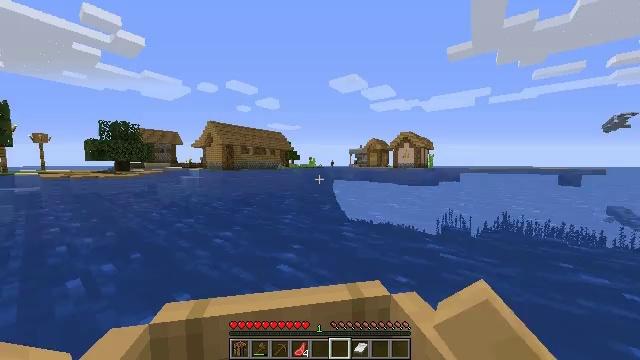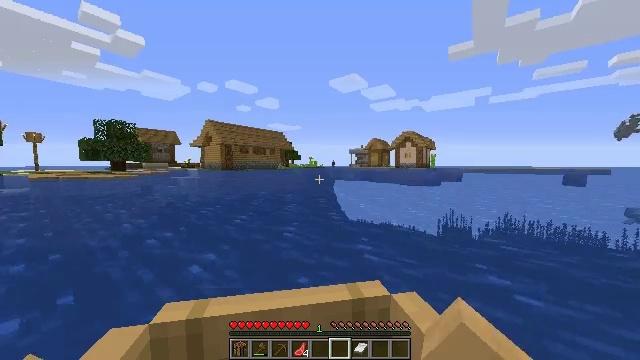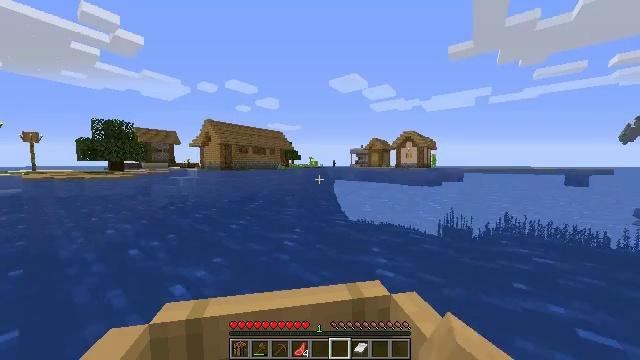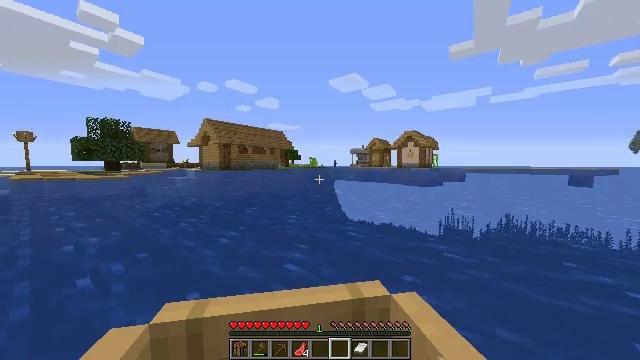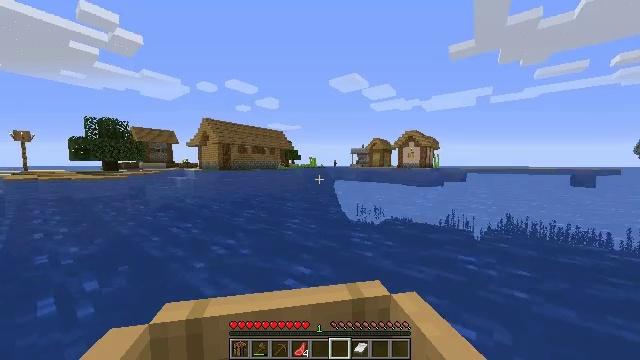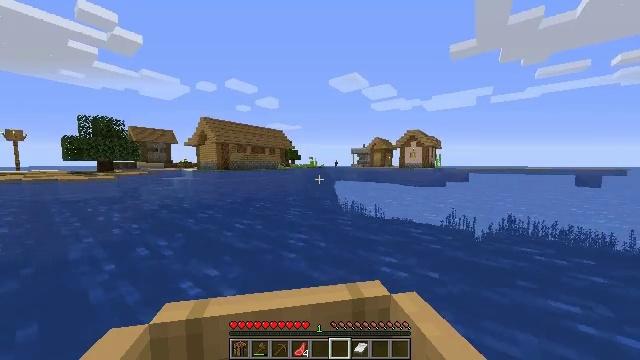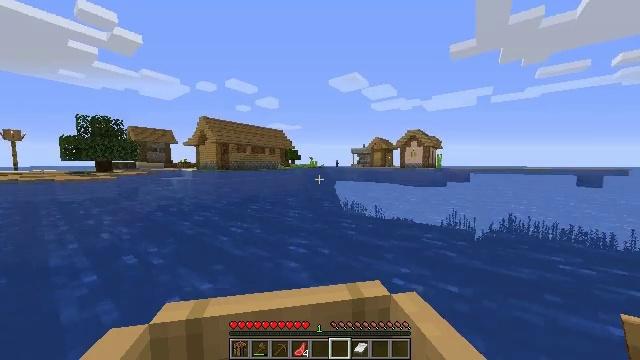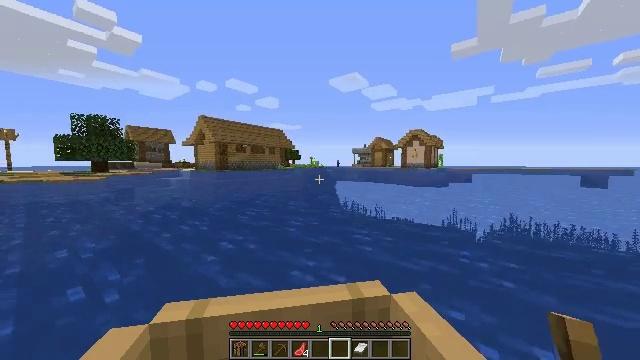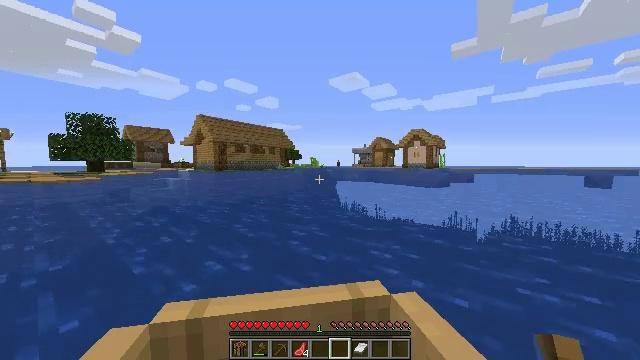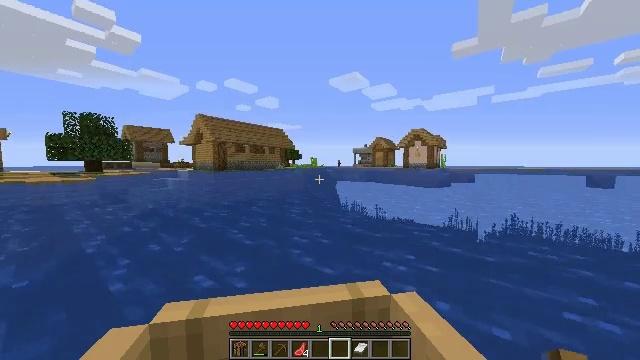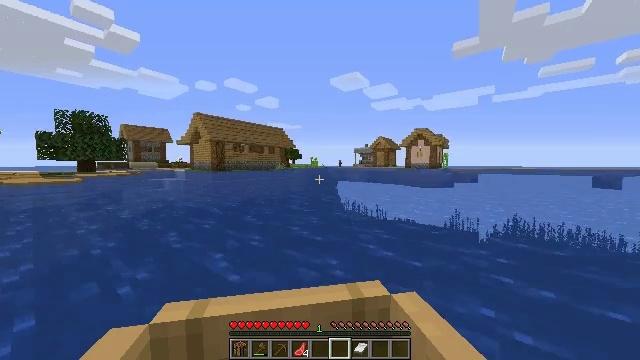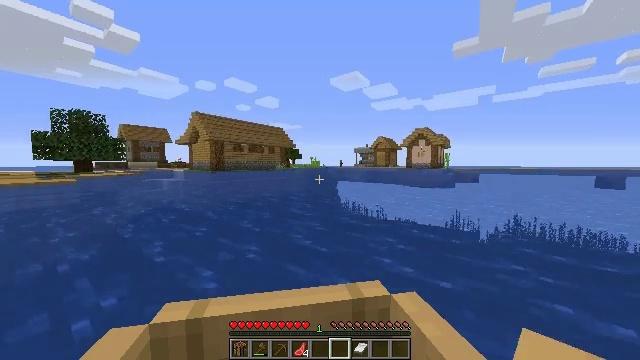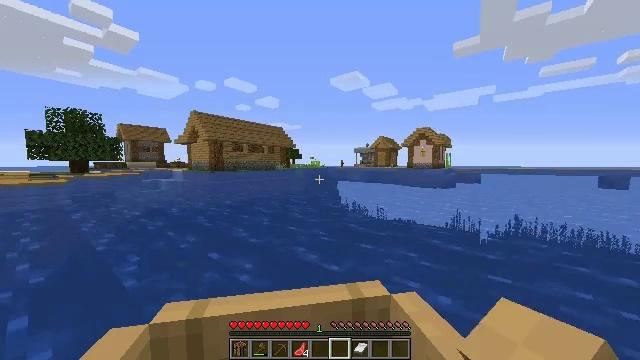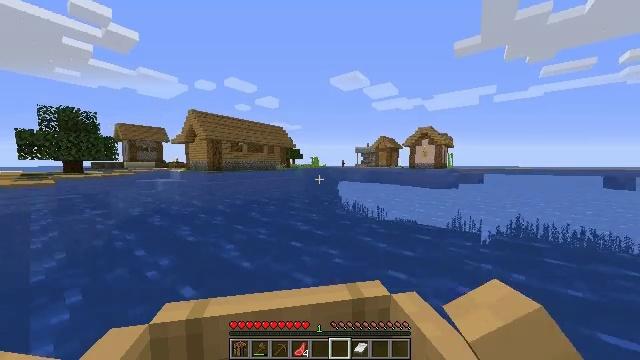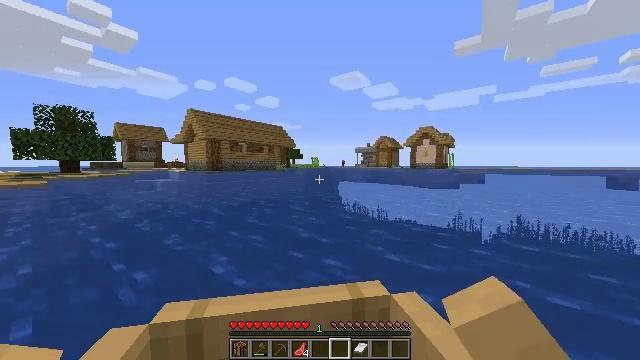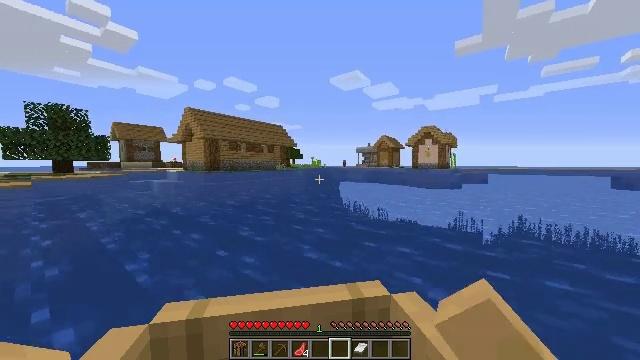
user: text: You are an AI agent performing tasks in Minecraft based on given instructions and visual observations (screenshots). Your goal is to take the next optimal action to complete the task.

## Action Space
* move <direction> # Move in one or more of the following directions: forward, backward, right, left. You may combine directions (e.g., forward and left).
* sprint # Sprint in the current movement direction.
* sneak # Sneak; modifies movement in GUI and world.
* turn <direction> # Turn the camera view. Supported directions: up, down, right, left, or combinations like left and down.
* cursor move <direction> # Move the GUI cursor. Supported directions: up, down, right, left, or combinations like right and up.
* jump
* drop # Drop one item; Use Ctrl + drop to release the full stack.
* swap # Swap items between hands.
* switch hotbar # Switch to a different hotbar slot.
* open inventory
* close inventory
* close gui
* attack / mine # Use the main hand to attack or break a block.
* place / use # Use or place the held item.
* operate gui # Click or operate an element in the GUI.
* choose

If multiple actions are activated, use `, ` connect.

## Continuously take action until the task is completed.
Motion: motion action
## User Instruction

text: Remove the furnace from its place.
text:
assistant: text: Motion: move forward
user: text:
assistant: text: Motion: move forward
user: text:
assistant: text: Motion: move forward
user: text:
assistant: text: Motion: move forward
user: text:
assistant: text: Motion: move forward
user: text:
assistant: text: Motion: move forward
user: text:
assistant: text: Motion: move forward
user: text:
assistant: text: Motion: move forward
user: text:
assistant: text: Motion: move forward
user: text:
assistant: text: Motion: move forward
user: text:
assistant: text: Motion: move forward
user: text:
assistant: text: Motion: move forward
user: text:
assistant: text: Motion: move forward
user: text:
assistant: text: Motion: move forward
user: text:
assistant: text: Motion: move forward
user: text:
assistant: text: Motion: move forward and move right
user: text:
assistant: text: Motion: move forward and move right
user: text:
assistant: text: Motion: move forward
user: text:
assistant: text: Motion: move forward
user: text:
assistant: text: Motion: move forward
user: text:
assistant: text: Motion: move forward
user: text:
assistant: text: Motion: move forward
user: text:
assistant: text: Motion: move forward
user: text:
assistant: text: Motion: move forward
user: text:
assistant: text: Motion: move forward
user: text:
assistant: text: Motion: move forward
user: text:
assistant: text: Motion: move forward
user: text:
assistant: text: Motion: move forward
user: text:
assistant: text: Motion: move forward
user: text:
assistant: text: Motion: move forward